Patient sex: F
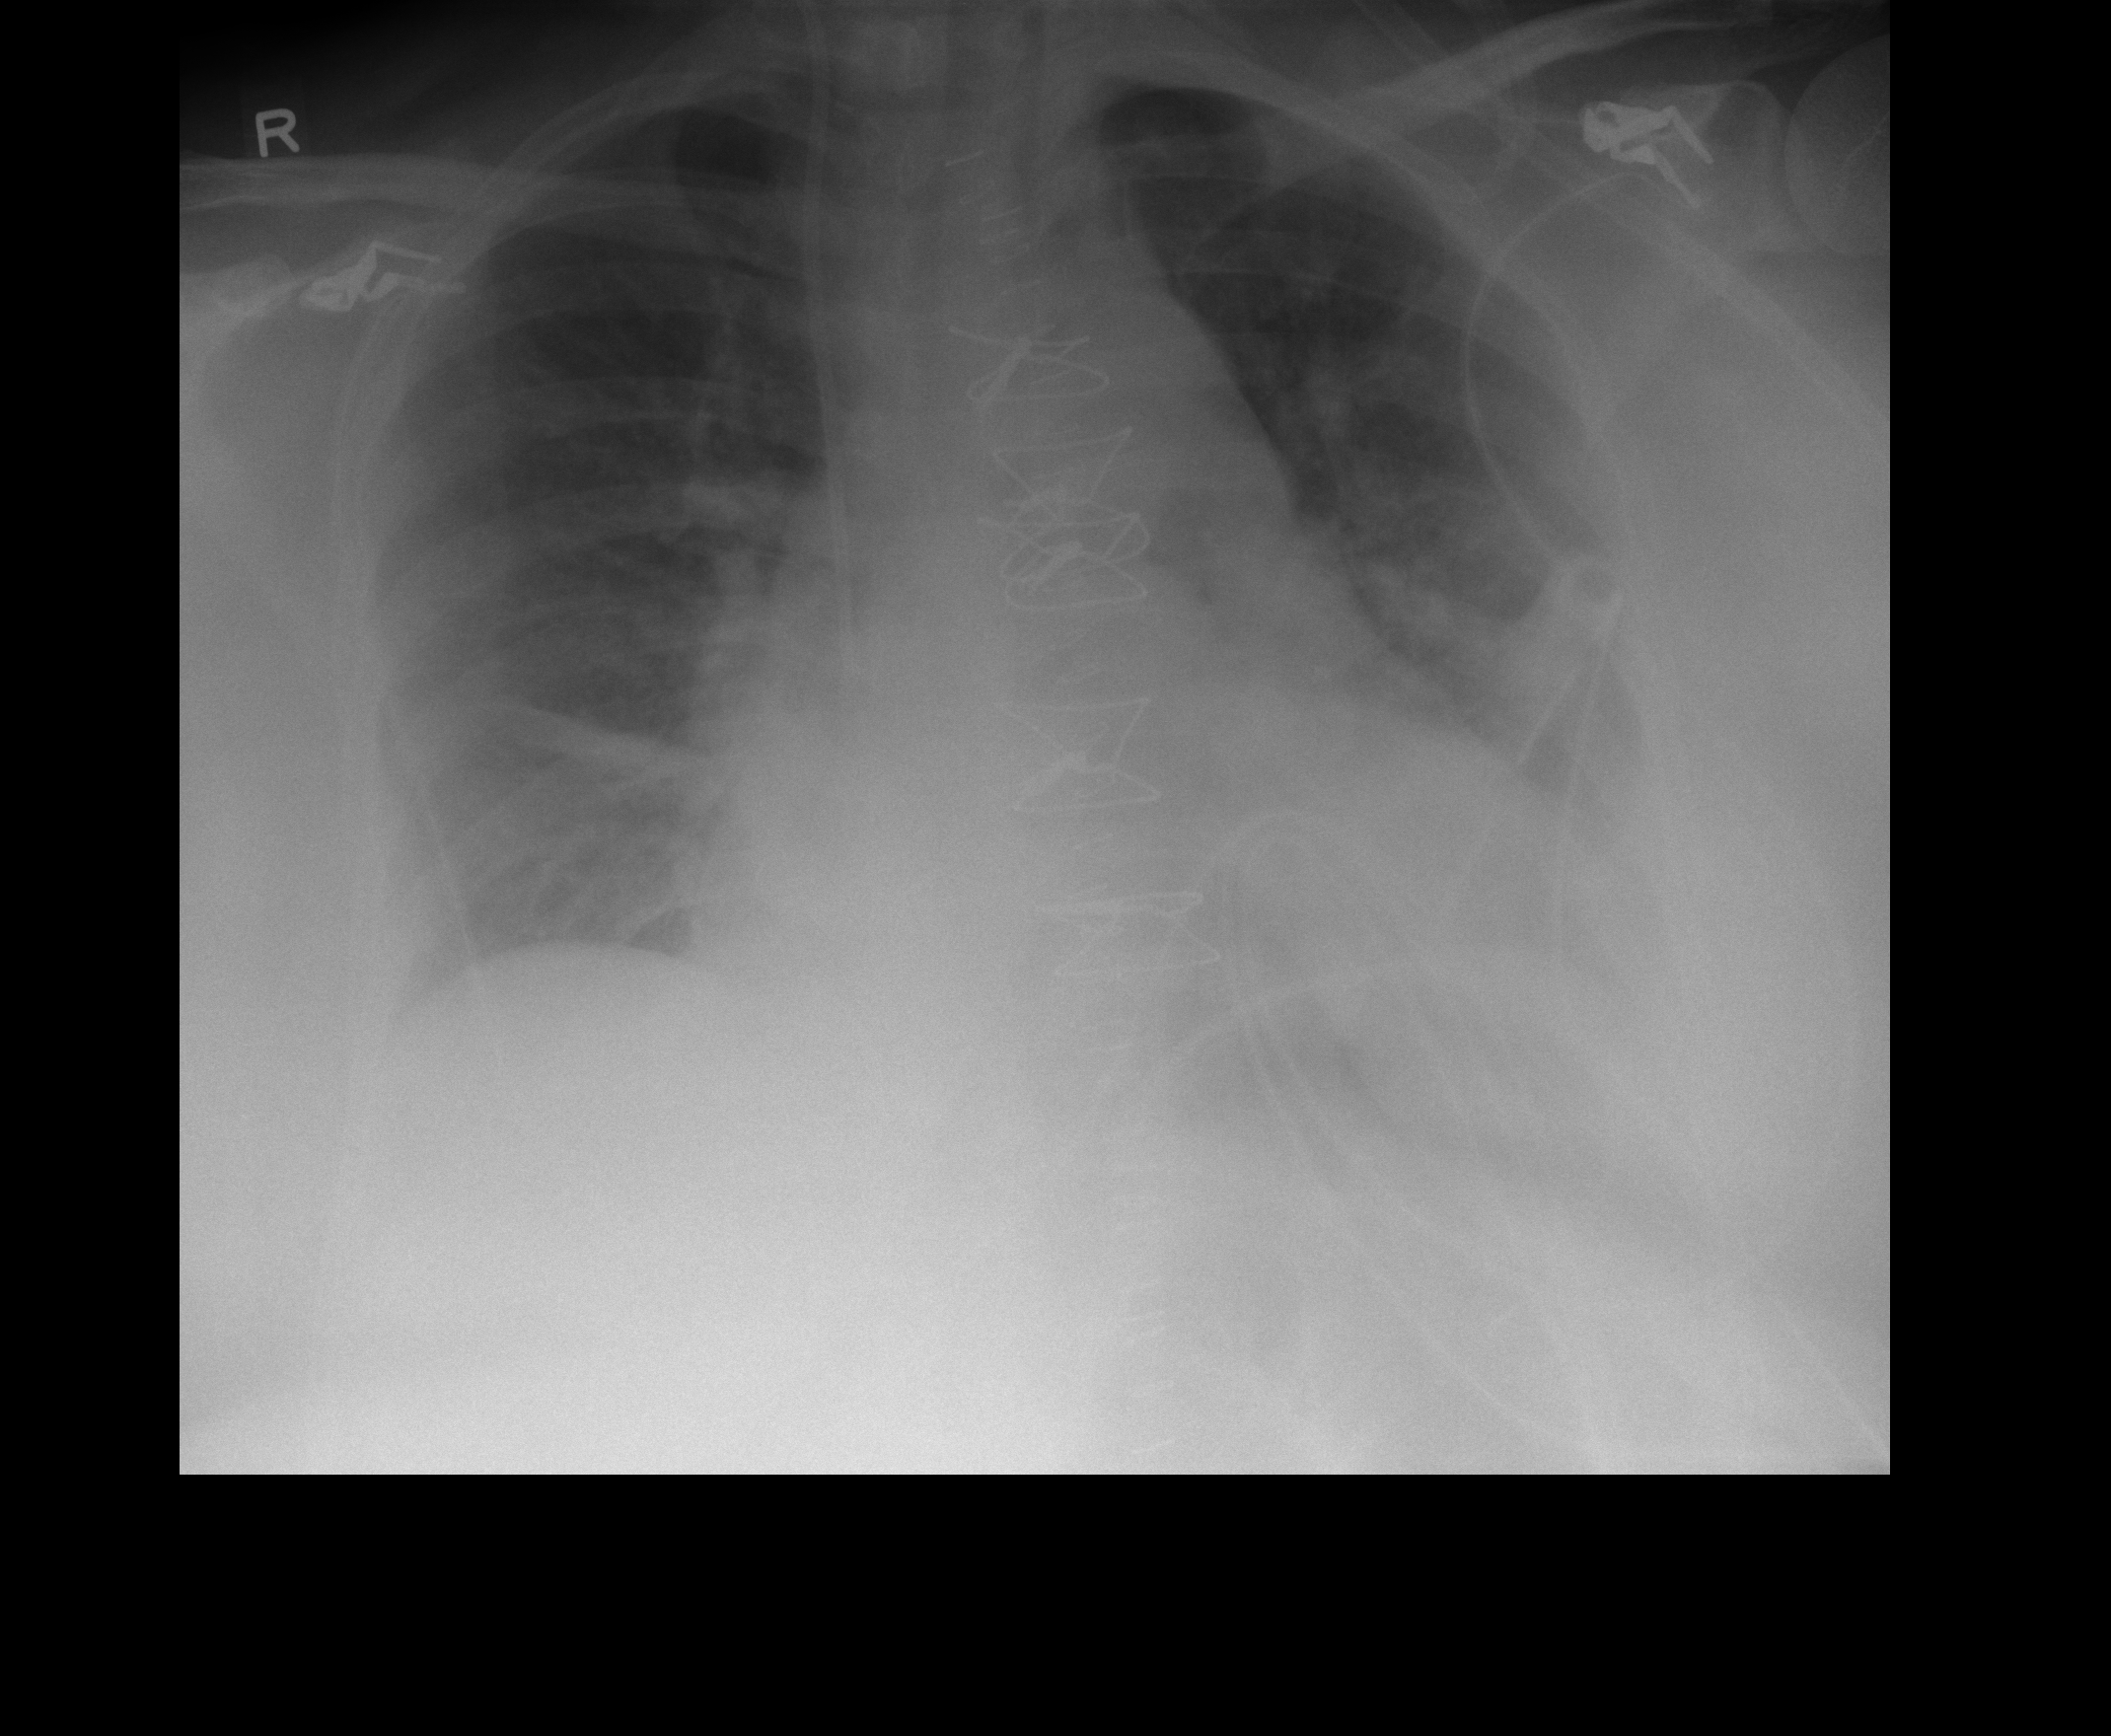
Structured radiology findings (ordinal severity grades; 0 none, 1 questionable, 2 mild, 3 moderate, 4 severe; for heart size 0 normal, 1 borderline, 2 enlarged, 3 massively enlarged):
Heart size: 2
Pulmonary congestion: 2
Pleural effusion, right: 1
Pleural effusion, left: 2
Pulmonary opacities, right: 0
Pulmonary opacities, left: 0
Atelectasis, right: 2
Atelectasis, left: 2